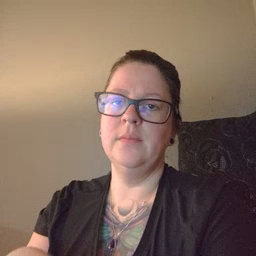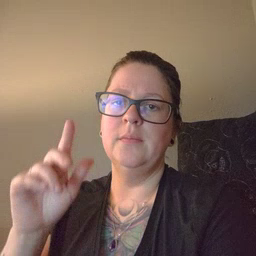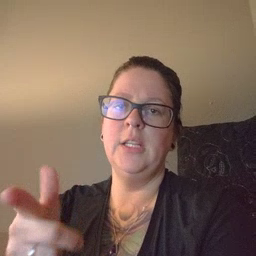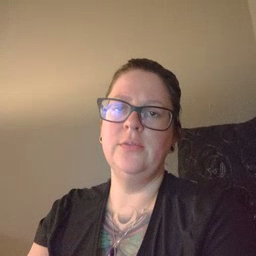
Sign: later